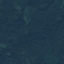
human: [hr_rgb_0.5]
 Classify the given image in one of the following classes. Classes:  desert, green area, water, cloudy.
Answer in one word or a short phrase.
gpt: green area